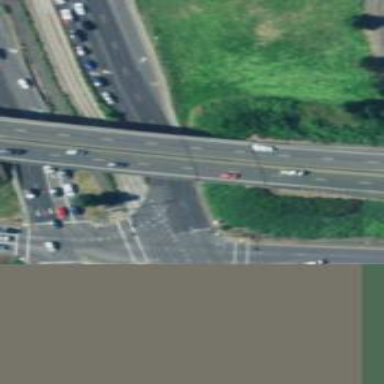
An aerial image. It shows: Busway road.